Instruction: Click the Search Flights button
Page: home
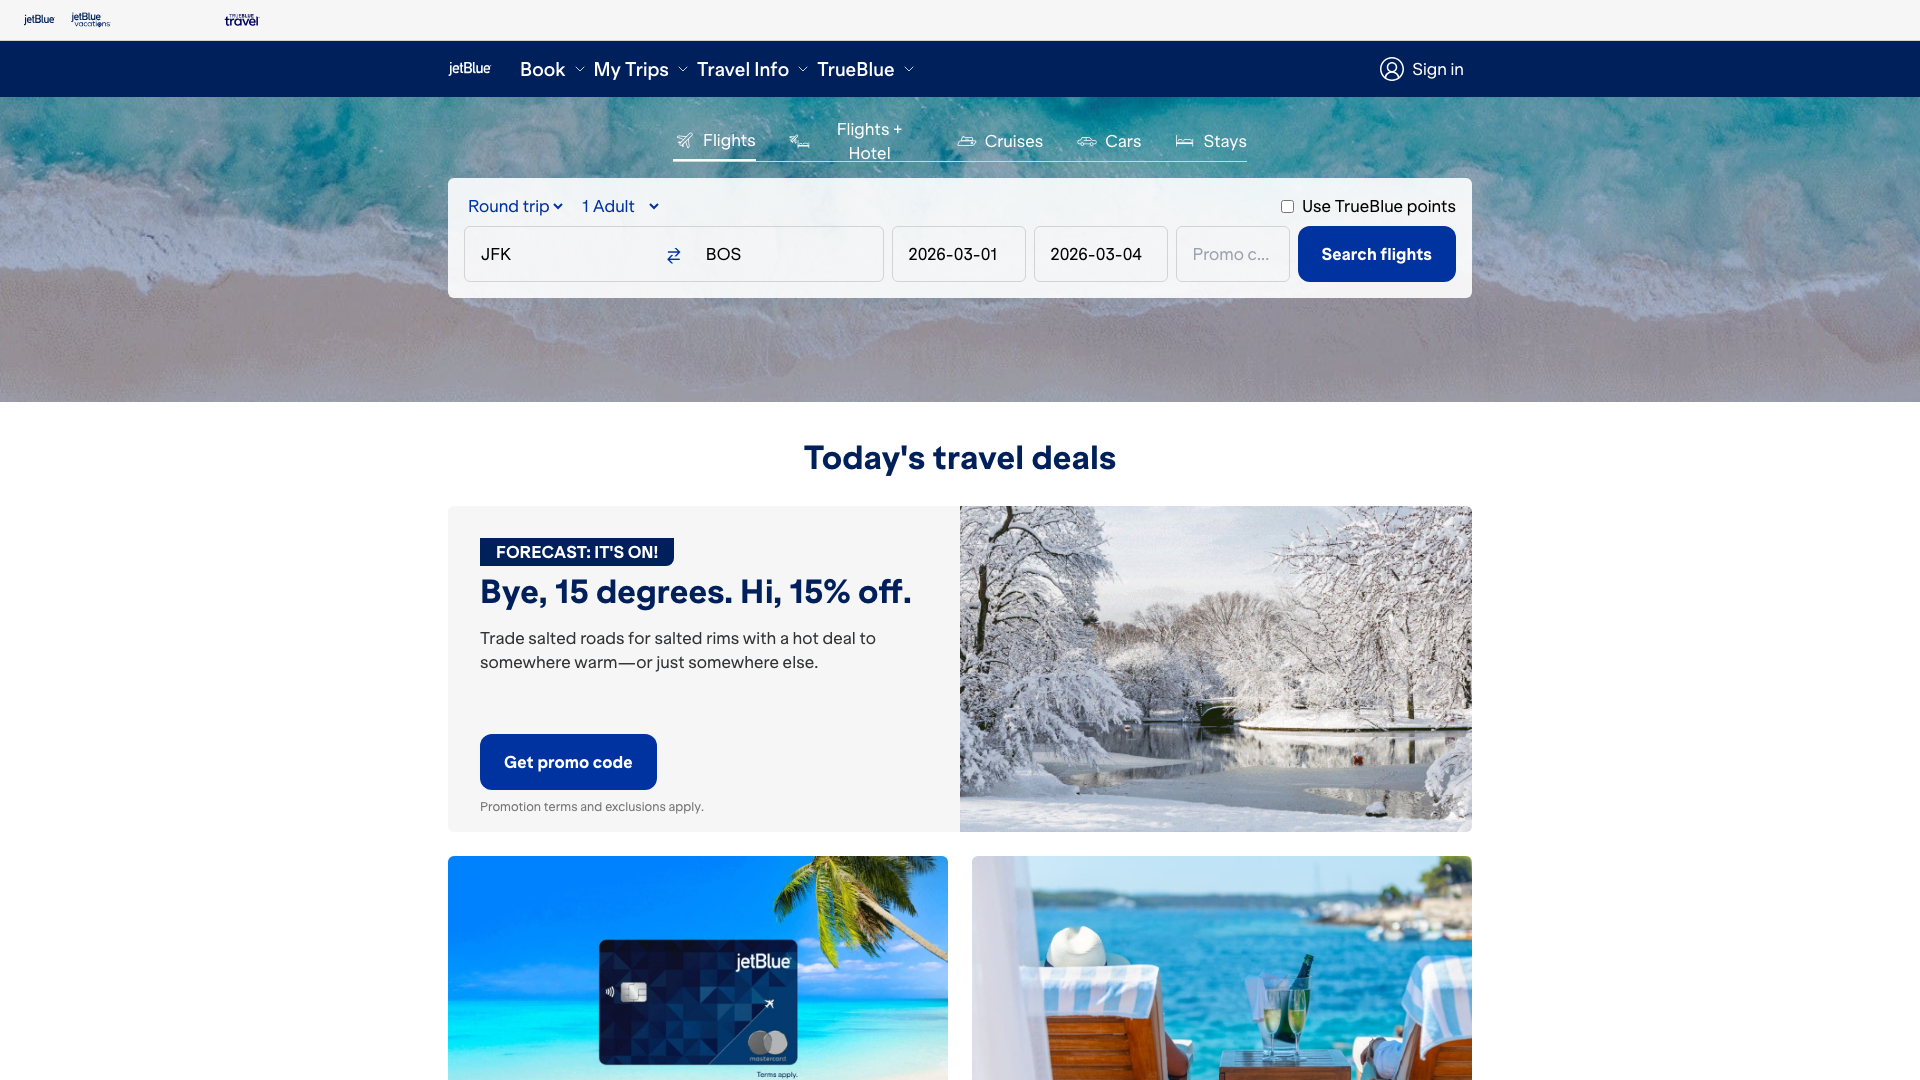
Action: click